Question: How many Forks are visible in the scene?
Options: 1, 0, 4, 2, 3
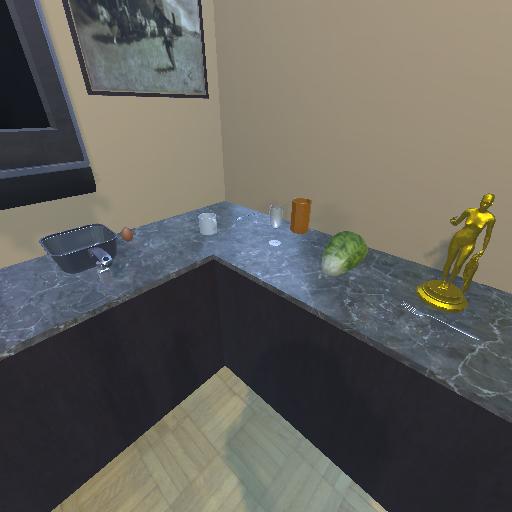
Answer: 1